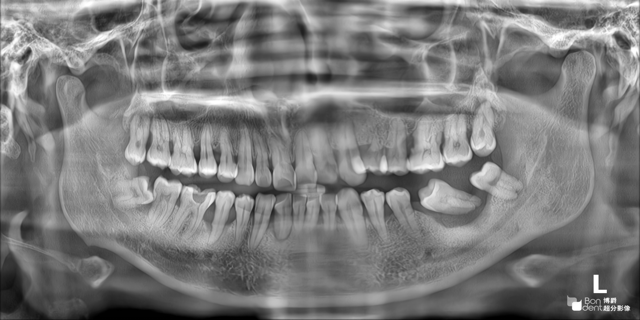
adult